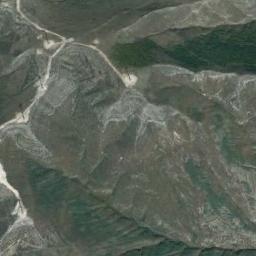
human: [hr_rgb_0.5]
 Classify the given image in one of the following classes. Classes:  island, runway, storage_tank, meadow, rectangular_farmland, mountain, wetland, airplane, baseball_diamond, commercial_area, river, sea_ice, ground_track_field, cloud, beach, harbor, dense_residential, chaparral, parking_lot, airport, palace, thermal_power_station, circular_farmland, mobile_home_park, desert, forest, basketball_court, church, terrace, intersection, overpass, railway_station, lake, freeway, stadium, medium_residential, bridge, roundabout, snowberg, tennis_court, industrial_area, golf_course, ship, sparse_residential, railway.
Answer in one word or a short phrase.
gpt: mountain